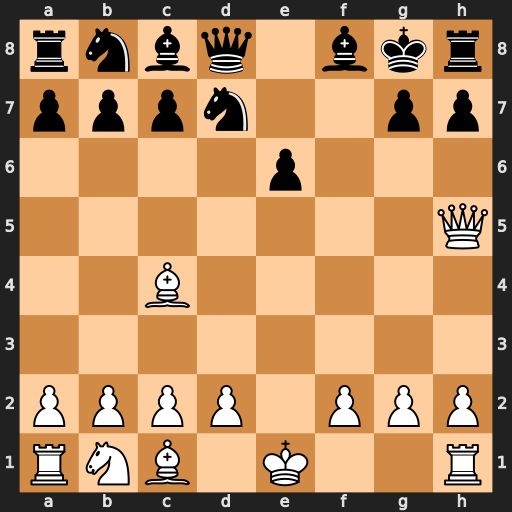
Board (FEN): rnbq1bkr/pppn2pp/4p3/7Q/2B5/8/PPPP1PPP/RNB1K2R
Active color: w
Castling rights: KQ
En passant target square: -
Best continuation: Bxe6#